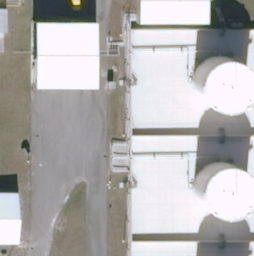
Label: storage tanks